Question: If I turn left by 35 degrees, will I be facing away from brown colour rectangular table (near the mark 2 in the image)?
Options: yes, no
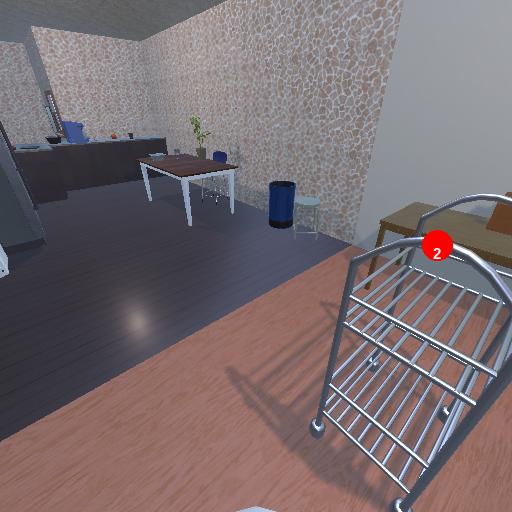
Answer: yes